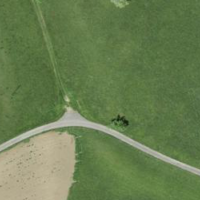
EUNIS habitat code: 25
Species observed at this site:
Ajuga reptans